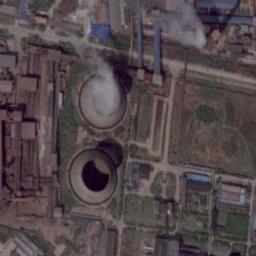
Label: thermal_power_station